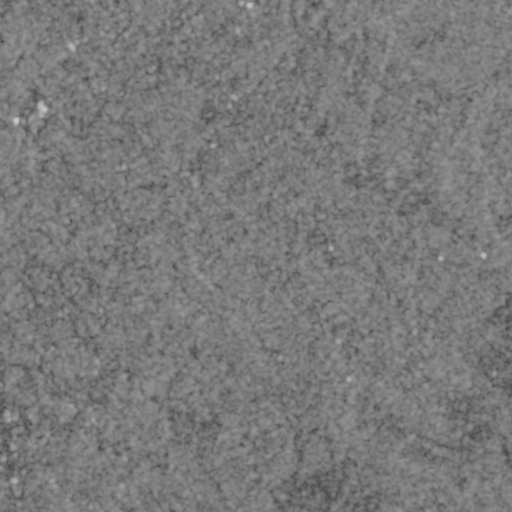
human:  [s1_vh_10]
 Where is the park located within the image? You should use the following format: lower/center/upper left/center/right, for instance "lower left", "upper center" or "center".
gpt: The park is located in the upper left of the image.
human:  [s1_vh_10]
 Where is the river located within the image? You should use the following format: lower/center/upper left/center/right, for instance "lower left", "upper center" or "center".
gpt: The river is located in the left of the image.
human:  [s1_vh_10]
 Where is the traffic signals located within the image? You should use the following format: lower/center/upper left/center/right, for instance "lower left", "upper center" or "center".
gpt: The traffic signals is located in the lower left of the image.
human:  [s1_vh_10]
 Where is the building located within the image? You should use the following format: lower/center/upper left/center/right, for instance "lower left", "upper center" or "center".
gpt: There is no building in the image.

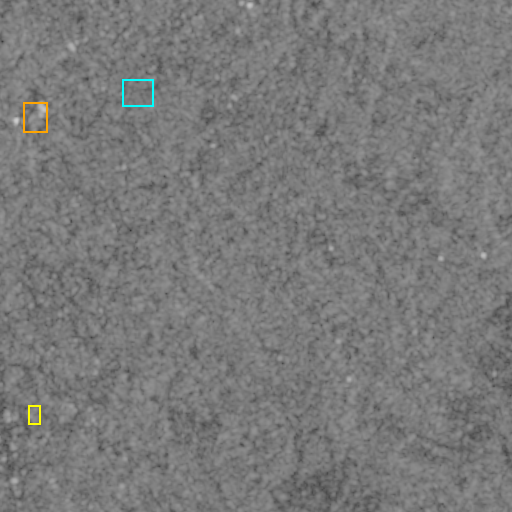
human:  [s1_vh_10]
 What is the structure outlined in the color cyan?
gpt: The structure outlined in cyan is a park.
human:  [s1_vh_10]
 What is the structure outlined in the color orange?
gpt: The structure outlined in orange is a building.
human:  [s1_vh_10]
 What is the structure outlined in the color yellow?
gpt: The structure outlined in yellow is a building.
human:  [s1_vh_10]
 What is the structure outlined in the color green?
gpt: There is no green outline.